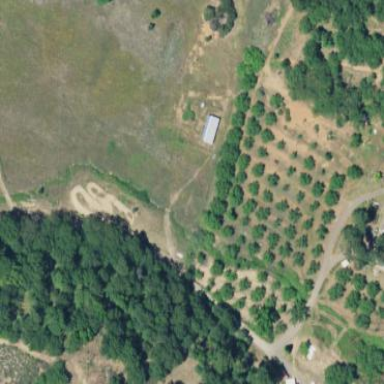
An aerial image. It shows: Orchard.